Question: I'm trying to animate SVG->Path element.
It is like a timer, in 10 seconds, it should be zero

This is my SVG codes:
'''
<div style="margin:200px">
<svg width="150" height="150" viewBox="0 0 150 150">
<path transform="translate(75, 75) scale(1)" fill="rgba(0,0,0,0.6)" d="M 0, 0 V -75 A 75 75 1 1 1 -0.001 -75 Z"></path>
</svg>
</div>
'''
But I have no idea how to start to animate it by jQuery
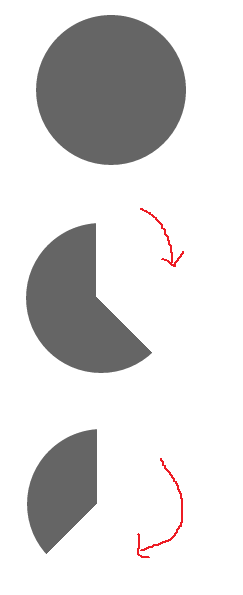
Answer: Here's how to do this without using jQuery:
'''
<?xml version="1.0" encoding="UTF-8"?>
<svg viewBox="0 0 480 360" xmlns="http://www.w3.org/2000/svg" xmlns:xlink="http://www.w3.org/1999/xlink">
<title>Animates a path</title>
<path id="arc" d="M0 0"/>
<script>
var circle = document.getElementById("arc"),
startangle = -90,
angle = startangle,
radius = 100,
cx = 240,
cy = 180,
increment = 5; // make this negative to animate counter-clockwise
function drawCircle() {
var radians = (angle/180) * Math.PI,
x = cx + Math.cos(radians) * radius,
y = cy + Math.sin(radians) * radius,
e = circle.getAttribute("d"),
d = "";
if(angle == startangle)
d = "M "+cx + " " + cy + "L "+x + " " + y;
else
d = e + " L "+x + " " + y;
circle.setAttribute("d", d);
angle += increment;
if (Math.abs(angle) > (360+startangle*Math.sign(increment)))
angle = startangle;
window.requestAnimationFrame(drawCircle);
}
drawCircle();
</script>
</svg>
'''
See <URL>.